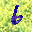
Label: 6